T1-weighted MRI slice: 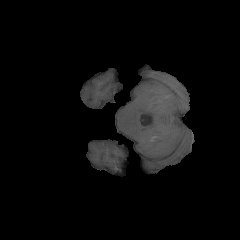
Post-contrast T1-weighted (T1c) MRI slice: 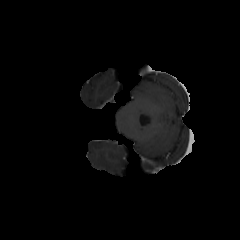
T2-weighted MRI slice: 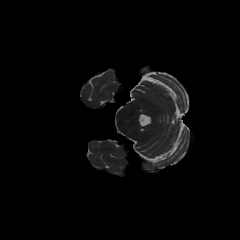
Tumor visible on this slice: no